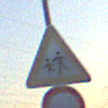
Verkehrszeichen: KinderRechts
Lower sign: VerbotUeberholenEinspurigeFahrzeuge
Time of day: Dawn
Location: Outdoor (Nature)
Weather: Clear
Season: NotSpecified
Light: Natural